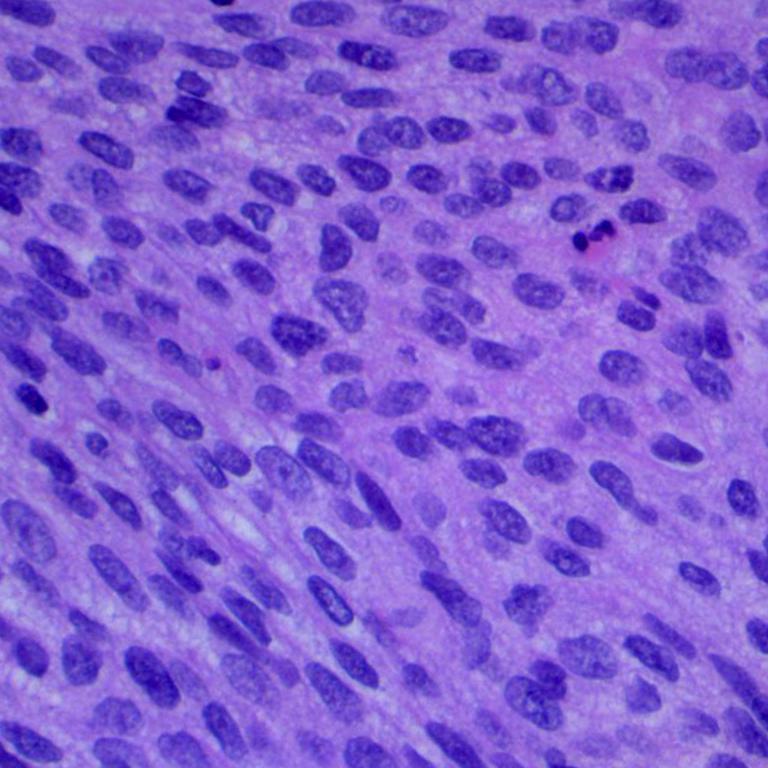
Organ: lung
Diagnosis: squamous carcinomas